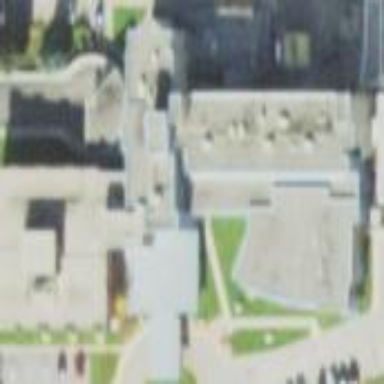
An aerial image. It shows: Hospital building.